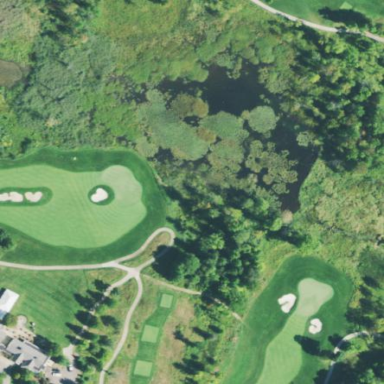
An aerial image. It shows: Water hazard on golf course.